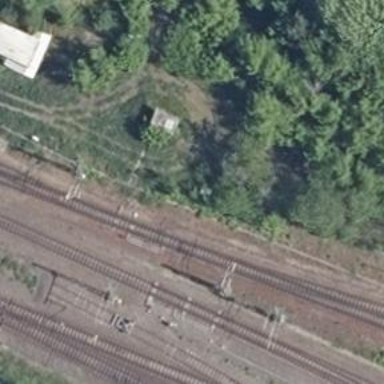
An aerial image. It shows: Railway switch.